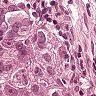
Metastatic tissue present: yes